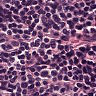
Metastatic tissue present: no